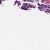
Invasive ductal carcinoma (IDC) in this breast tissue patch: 1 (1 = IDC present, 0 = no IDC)